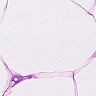
Metastatic tissue present: no